Question: I'm taking Andrew Ng's ML class on Coursera and am a bit confused on gradient descent. The screenshot of the formula I'm confused by is here:

In his second formula, why does he multiply by the value of the ith training example? I thought when you updated you were just subtracting the step size * the cost function (which shouldn't include the ith training example.
What am I missing? It doesn't make much sense to me, especially since the ith training example is a series of values, not just one...
Thanks,
bclayman
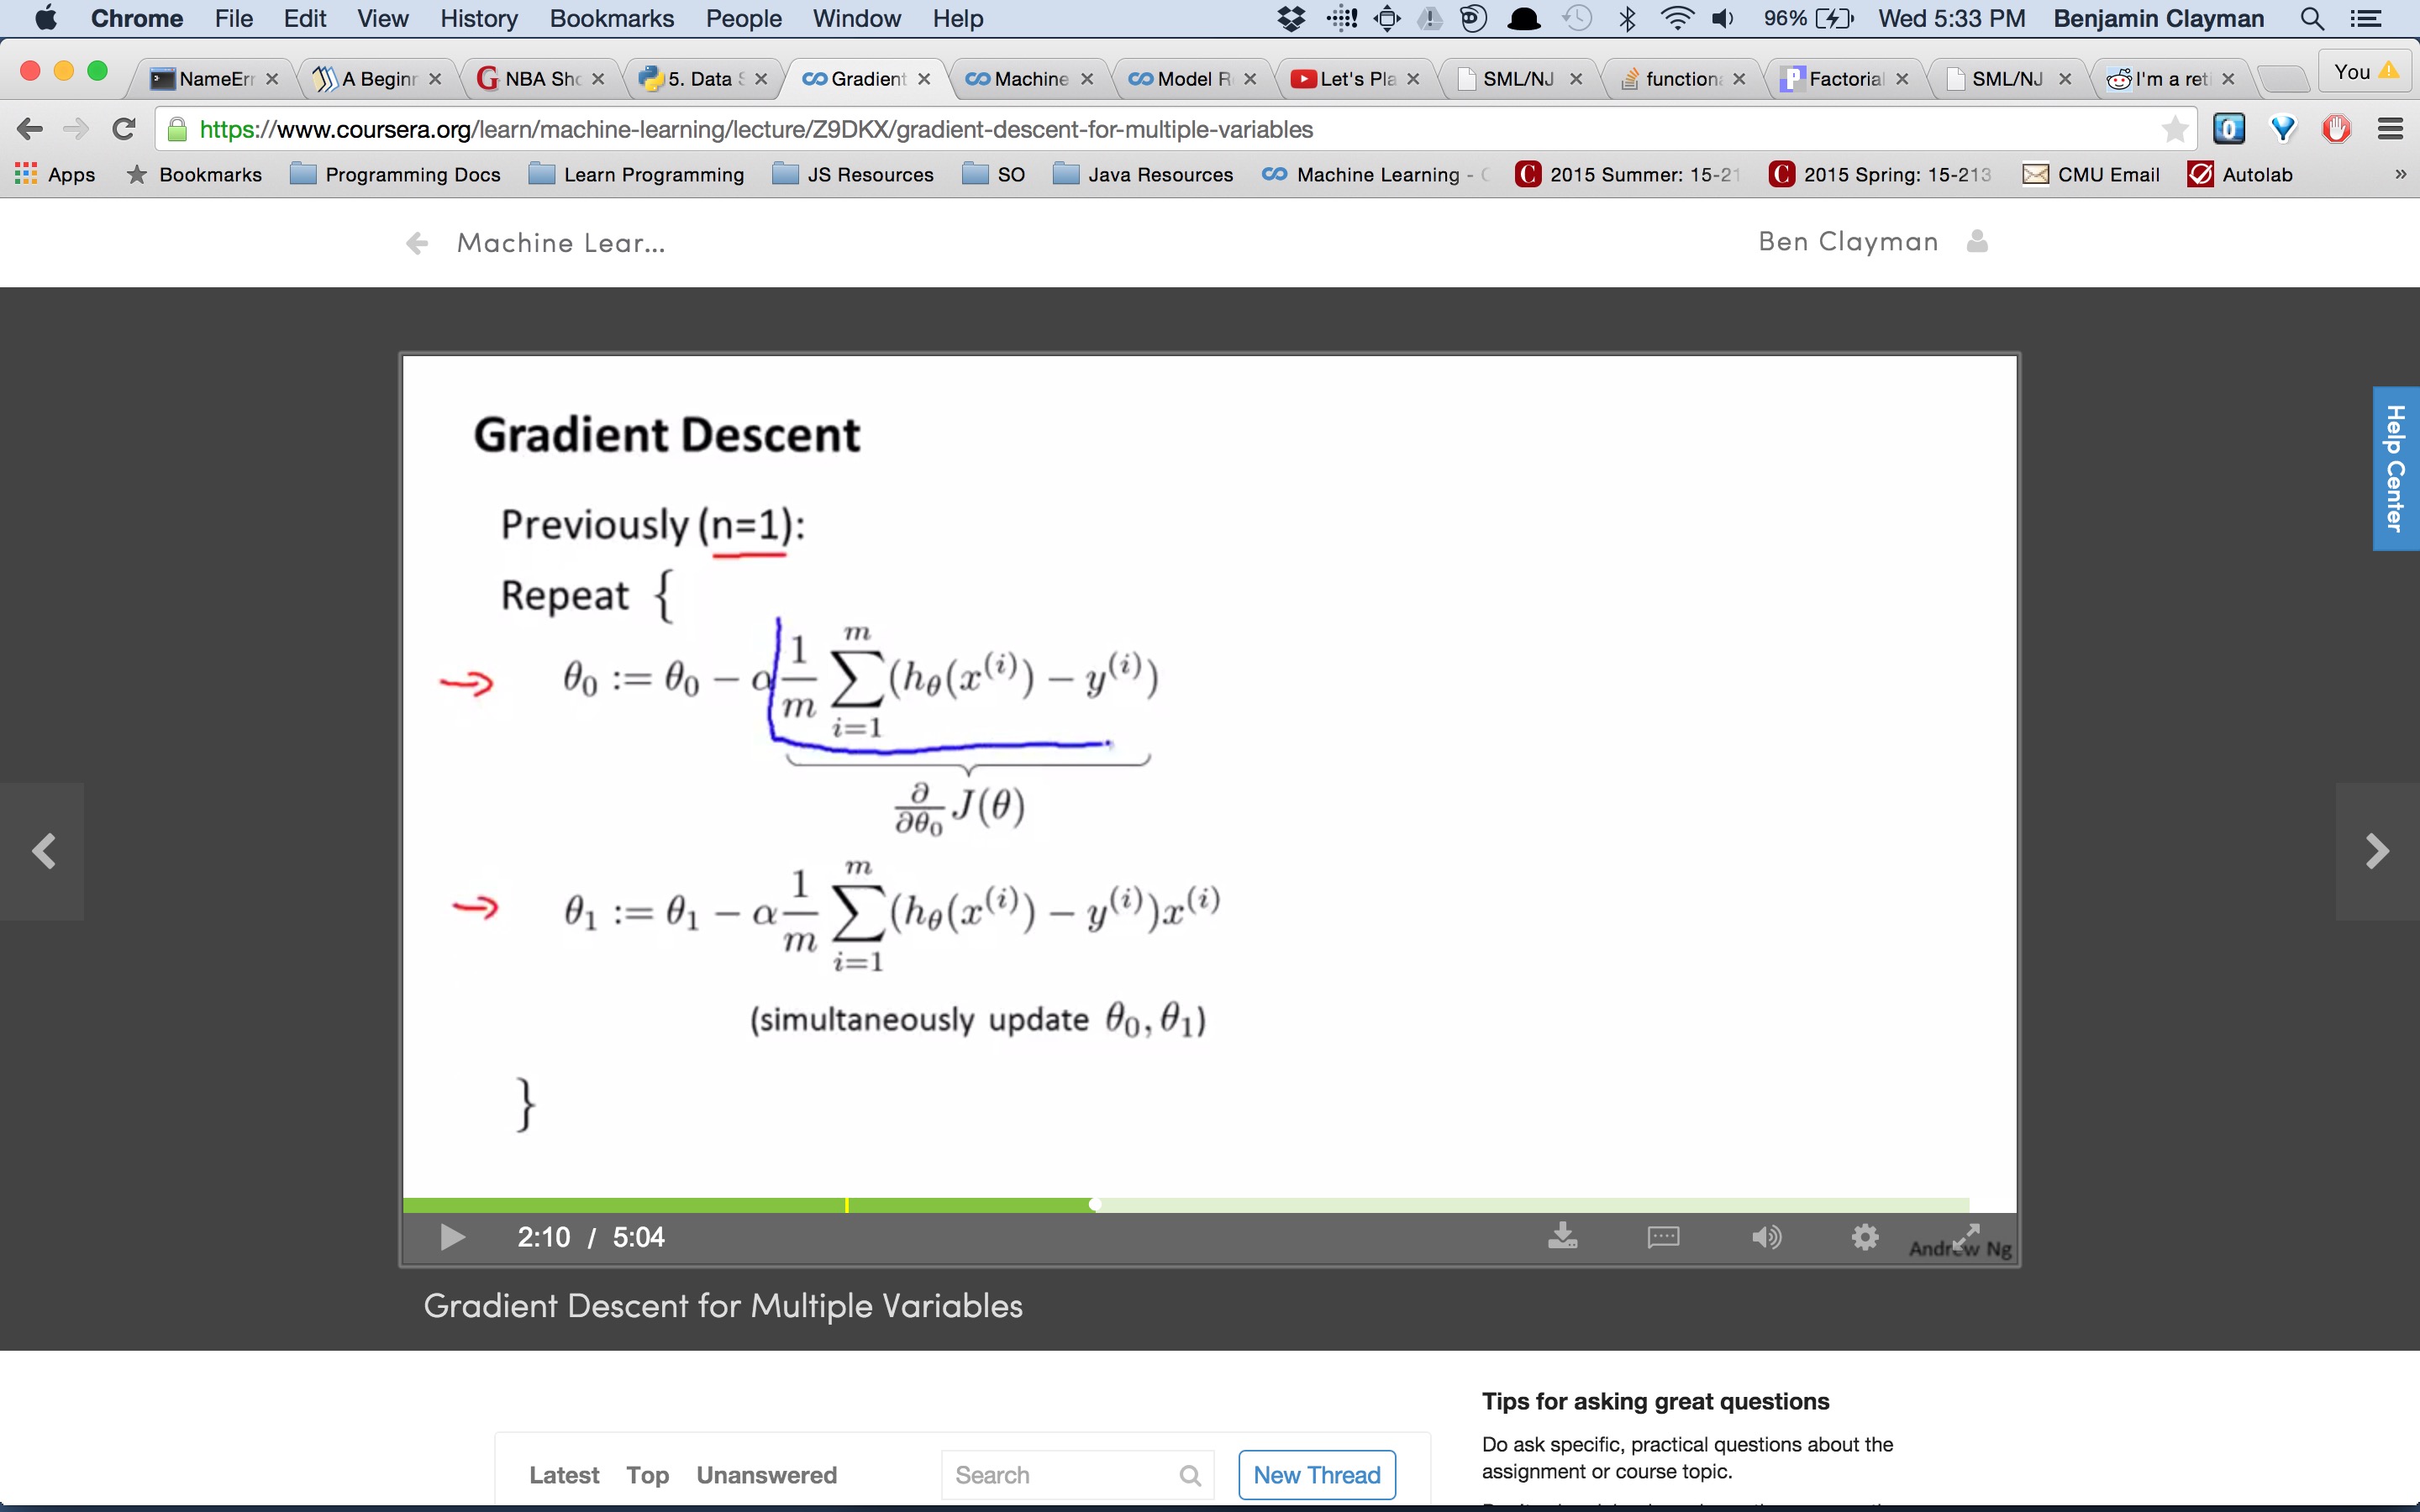
Answer: Mathematically, we are trying here to minimise error function
'''
Error(th) = S(yi - h(xi))^2 summation over i.
'''
To minimise error, we do
'''
d(Error(th))/dthi = Zero
putting h(xi) = S(thi*xi) summation over i
'''
and derive the above formula.
The rest of the formulation can be reasoned as
Gradient descent uses the slope of the function itself to find the maxima. Think it as coming downhill in a valley by taking direction such that downward slope is minimum. So, we get the direction but what should be the step size(how long should we continue to move in the same direction?)?
For that also we use the slope. Since at minima slope is zero.(Just think of bottom of a valley since all its nearby points are higher than this. So, there must be this one point where height was reducing, slope was negative and height started increasing, slope changed sign, became negative to positive and in between the minima was point of zero slope.) To reach 0 slope, magnitude of slope decreases towards the minima. So, if magnitude of slope is high, we can take large steps, and if it's low we are closing in on minima and should take small steps.